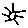
Label: sun